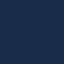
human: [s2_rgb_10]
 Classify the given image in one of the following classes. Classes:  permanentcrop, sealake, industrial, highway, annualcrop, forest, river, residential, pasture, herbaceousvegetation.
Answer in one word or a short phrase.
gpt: SeaLake